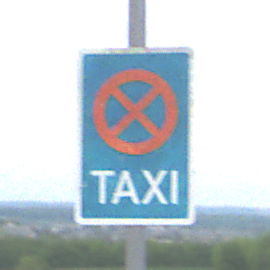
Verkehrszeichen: Taxenstand
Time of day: Midday
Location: Outdoor (RoadRail)
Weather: PartlyCloudy
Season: NotSpecified
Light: Natural